Question: I'm teaching myself C++ and doing a problem from a textbook. So far I have covered the basics such as data types, declarations, displays, assignment, interactive input, selection (if-else), and repetition (for/while loops...), functions and arrays. I have NOT done anything with pointers, but I know what they are...
I came across this problem:
> The answers to a true-false test are as follows: T T F F T. Given a two-dimensional answer array, in which each row corresponds to the answers provided on one test, write a function that accepts the two-dimensional array and number of tests as parameters and returns a one-dimensional array containing the grades for each test. (Each question is worth 5 points so that the maximum possible grade is 25.) Test your function with the following data:

My understanding is that C++ functions cannot return arrays--At least this is what I read on other posts on this forum. Is this correct? If so, how are they expecting you to do this problems because I haven't covered pointers yet. The only other way I thought MIGHT be possible is by passing in the array by reference.... but the question stem only says there are 2 arguments to the function so I thought maybe that method was ruled out. That method would require a third argument which is the array your modifying so its implicitly returned.
I have some code, but its not correct (only my calcgrade function needs work) and I'm not sure how to move forward.Could someone please advise? Thank you!!
'''
#include<iostream>
// Globals
const int NROW = 6, NCOL = 5;
bool answers[NCOL] = {1, 1, 0, 0, 1};
bool tests[][NCOL] = {1, 0, 1, 1, 1,
1, 1, 1, 1, 1,
1, 1, 0, 0, 1,
0, 1, 0, 0, 0,
0, 0, 0, 0, 0,
1, 1, 0, 1, 0};
int grade[NROW] = {0};
// Function Proto-Types
void display1(bool []);
void display2(bool [][NCOL]);
int calcgrade(bool [][NCOL], int NROW);
int main()
{
calcgrade(tests, NROW);
display2(tests);
return 0;
}
// Prints a 1D array
void display1(bool answers[])
{
// Display array of NCOL
for(int i = 0; i < NCOL; i++)
std::cout << std::boolalpha << answers[i] << std::endl;
return;
}
// Print 2d Array
void display2(bool answers[][NCOL])
{
// Display matrix: 6x5
for(int i = 0; i < NROW; i++)
{
for(int j= 0; j < NCOL; j++)
{
std::cout << std::boolalpha << answers[i][j] << std::endl;
}
std::cout << std::endl;
}
return;
}
int calcgrade(bool tests[][NCOL], int NROW)
{
for(int i = 0; i < NROW; i++)
{
for(int j = 0; j < NROW; j++)
{
if(tests[i][j]==answers[j])
grade[i] += 5;
}
printf("grade[%i] = %i", i, grade[i]);
}
return grade;
}
'''
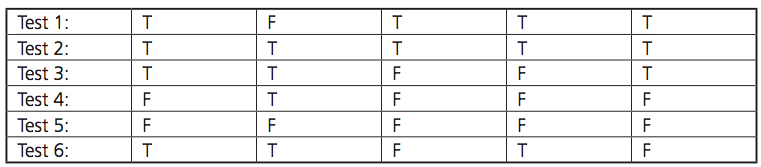
Answer: Try to use <URL>.
You can do so:
'''
vector<bool> function()
{
vector<bool> vec;
vec.push_back(true);
vec.push_back(false);
vec.push_back(true);
return vec;
}
'''